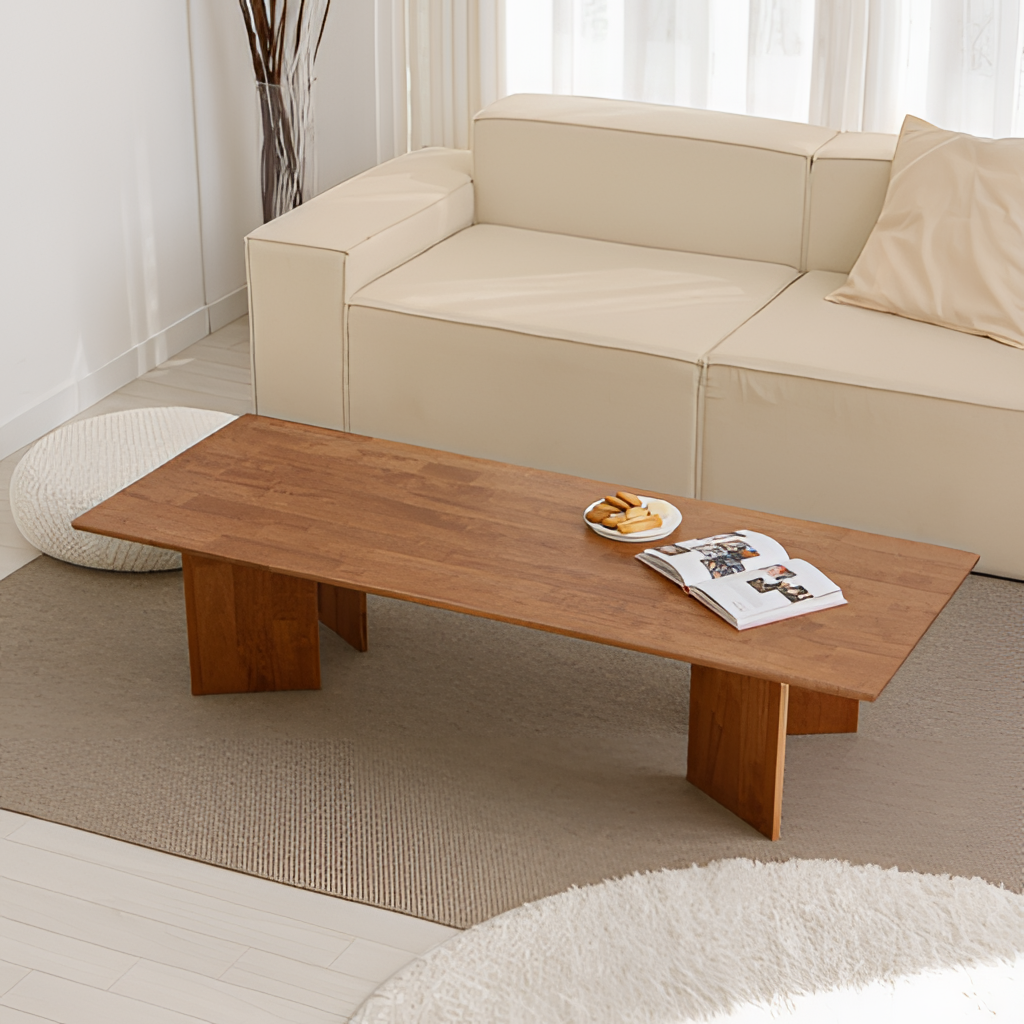
living room, wood coffee table, wood flooring, with plank pattern, white paint wallpaper, with solid pattern, minimalist